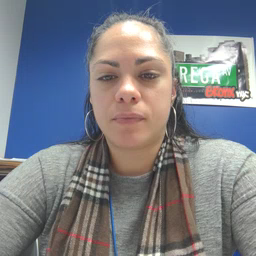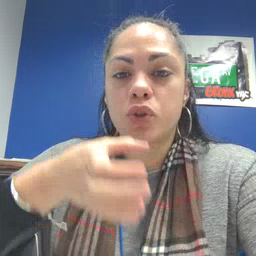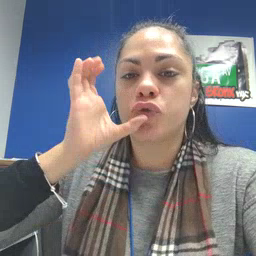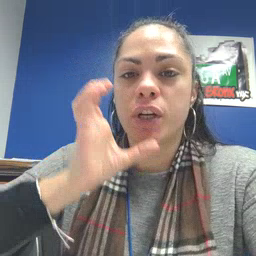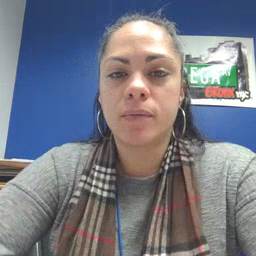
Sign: drink